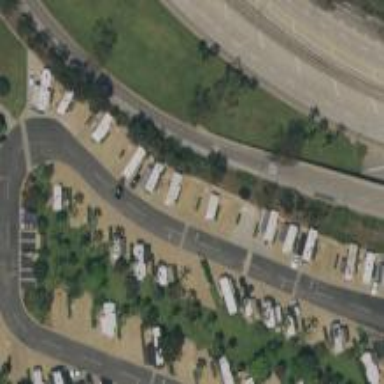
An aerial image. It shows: Caravan site surrounded by fence.